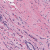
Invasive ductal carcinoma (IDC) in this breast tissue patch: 0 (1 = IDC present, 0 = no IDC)